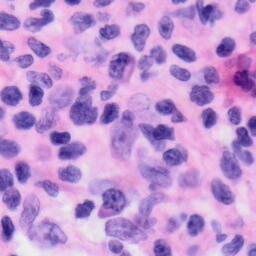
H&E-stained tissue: Skin